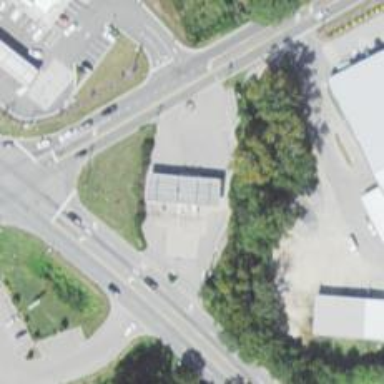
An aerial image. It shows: Convenience shop.